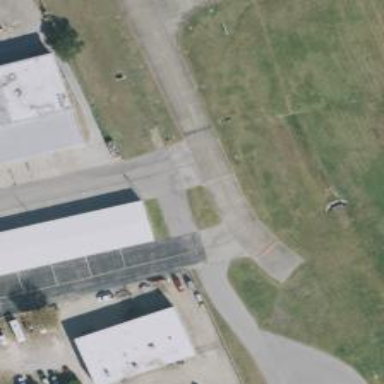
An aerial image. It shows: Image of taxiway at airport.